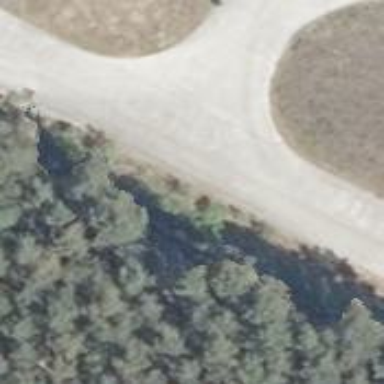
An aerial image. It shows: Concrete service road